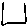
Label: square